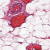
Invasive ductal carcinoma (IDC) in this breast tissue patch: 0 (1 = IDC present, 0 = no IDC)